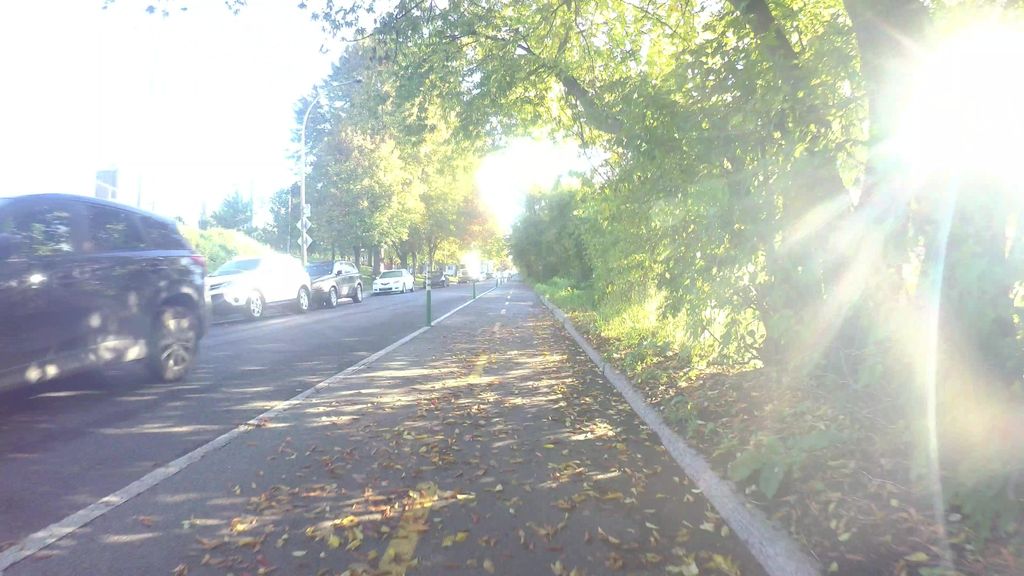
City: montreal